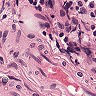
Metastatic tissue present: no